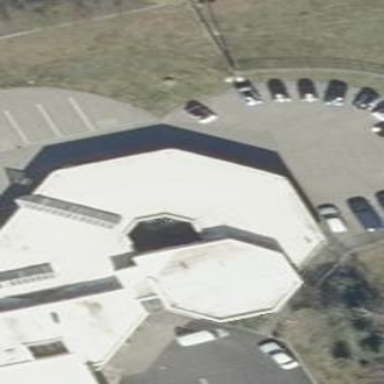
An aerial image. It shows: Close-up view of roof of building.